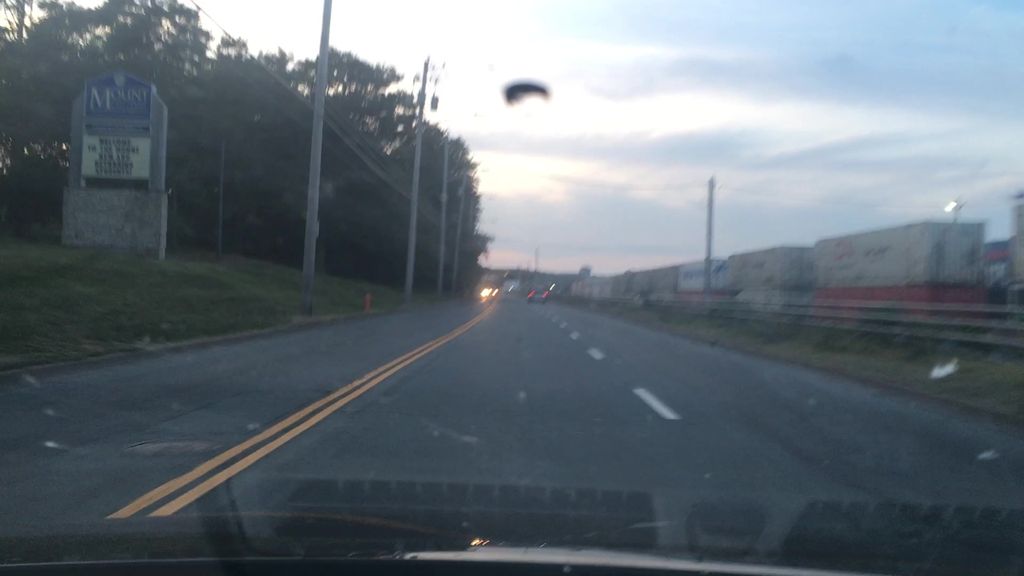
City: halifax